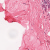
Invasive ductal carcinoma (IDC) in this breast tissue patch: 0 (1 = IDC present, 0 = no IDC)